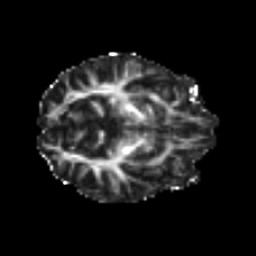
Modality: FA
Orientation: axial
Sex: female
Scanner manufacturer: ge
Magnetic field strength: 3 T
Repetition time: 7 s
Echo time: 0.08 s